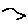
Label: bird